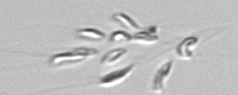
Label: Dinobryon